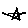
Label: star